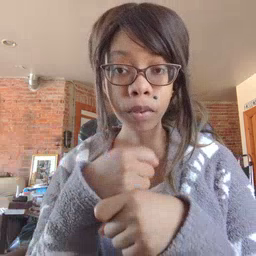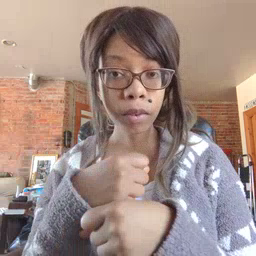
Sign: make